Aerial crown-view tile of a tropical tree (Barro Colorado Island, Panama), acquired 20240611:
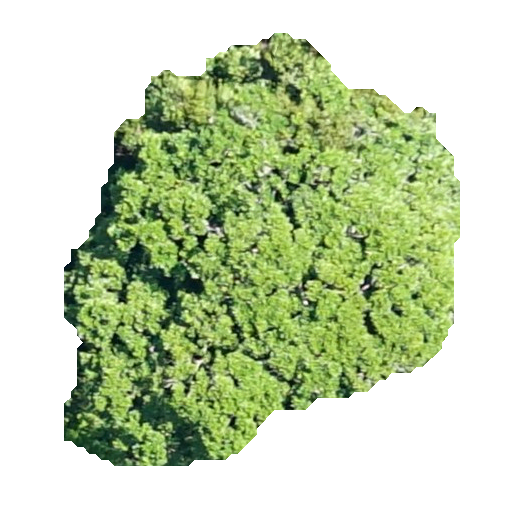
Species: Simarouba amara
GBIF accepted scientific name: Simarouba amara
Crown area: 194.574 m²